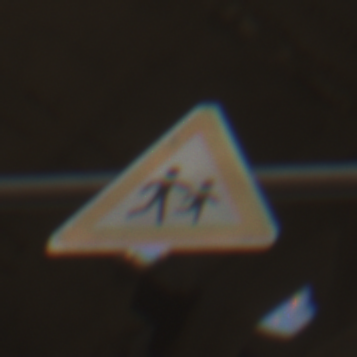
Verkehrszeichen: KinderLinks
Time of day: SunriseSunset
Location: Roofed (Suburban)
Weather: Clear
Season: NotSpecified
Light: Natural